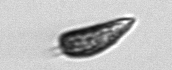
Label: Prorocentrum_triestinum